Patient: sex F, age 59
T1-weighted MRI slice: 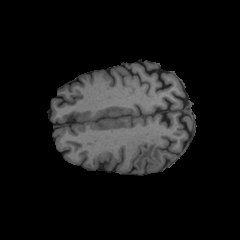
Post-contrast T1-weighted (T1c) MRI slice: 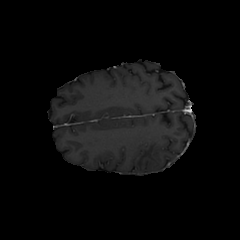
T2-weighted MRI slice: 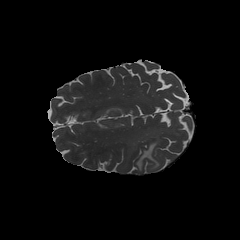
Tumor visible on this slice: yes
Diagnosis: Glioblastoma, IDH-wildtype
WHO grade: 4